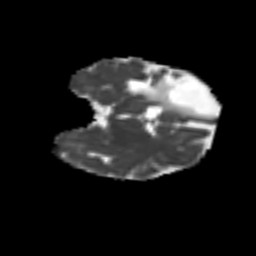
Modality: MD
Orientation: coronal
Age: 40
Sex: female
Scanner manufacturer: siemens
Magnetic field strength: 3 T
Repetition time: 4.999 s
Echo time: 0.07946 s